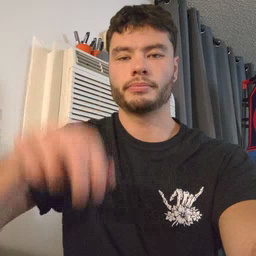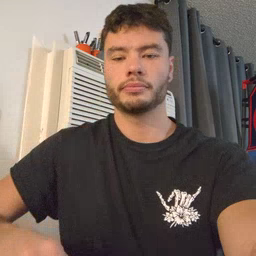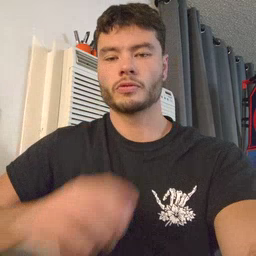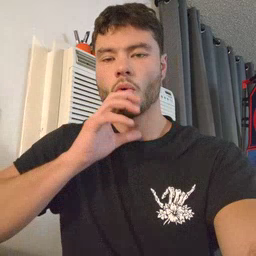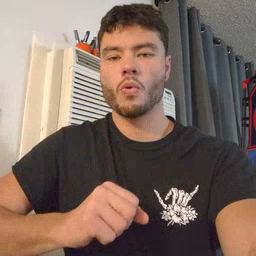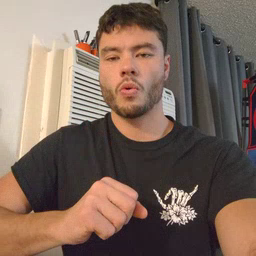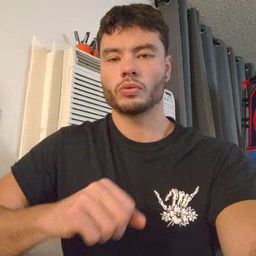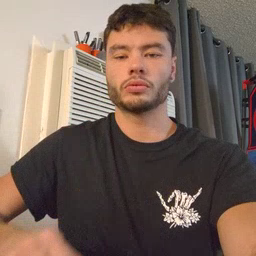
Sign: old